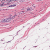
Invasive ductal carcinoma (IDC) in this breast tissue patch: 1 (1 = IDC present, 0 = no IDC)